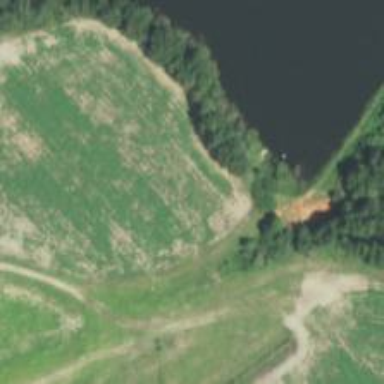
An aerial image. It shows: Reservoir.